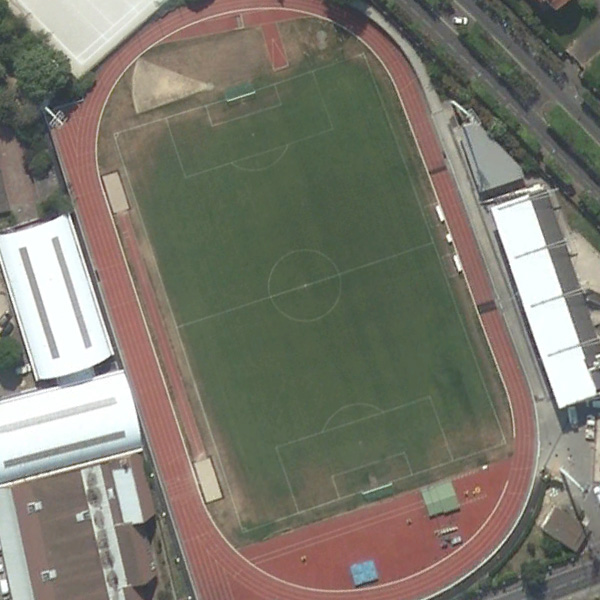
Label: Playground